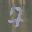
Label: 7